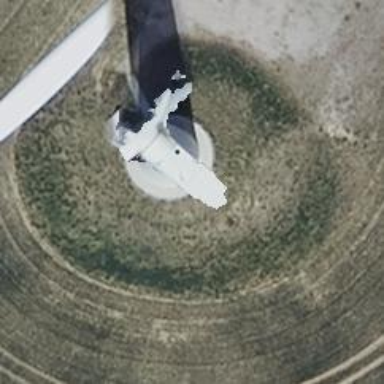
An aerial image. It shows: Wind generator powered by horizontal axis wind turbine.